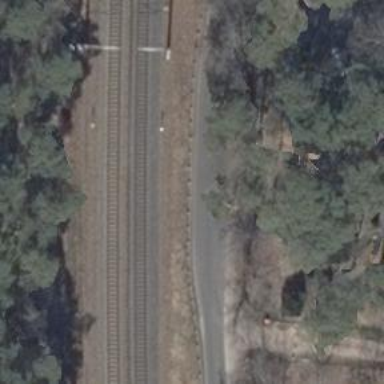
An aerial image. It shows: Railway signal.